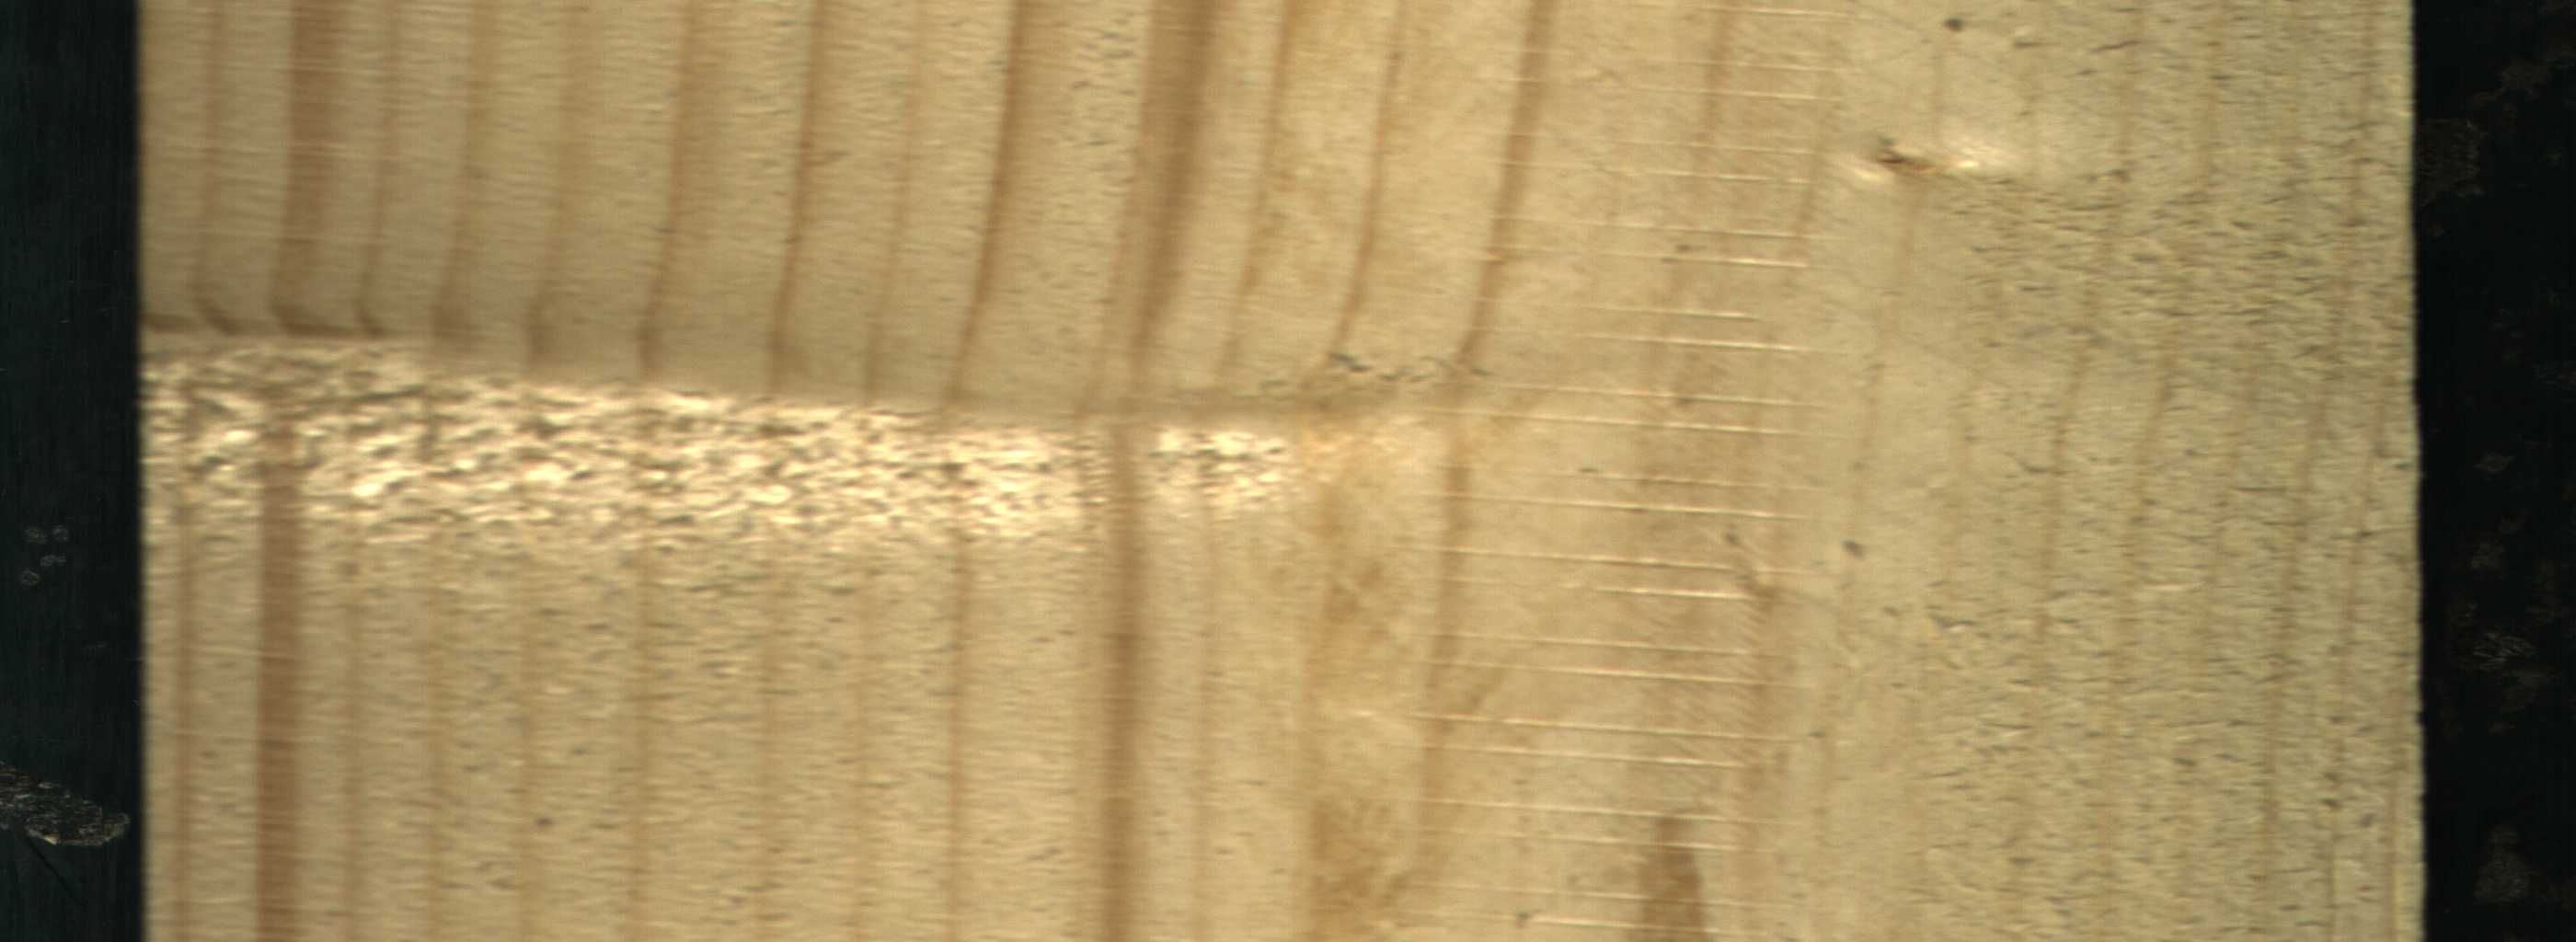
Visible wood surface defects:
Quartzity